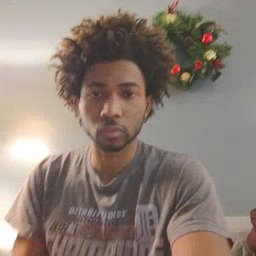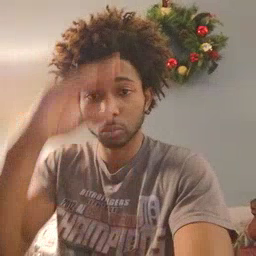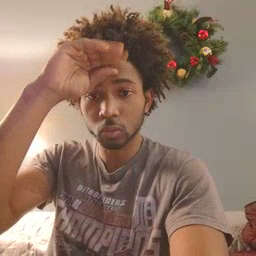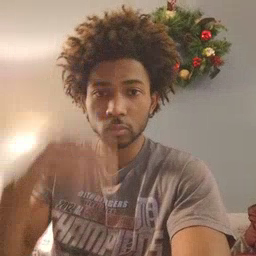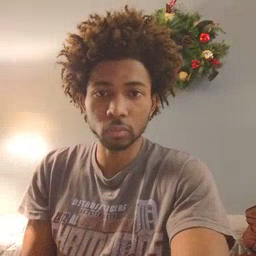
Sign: boy